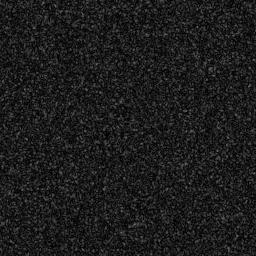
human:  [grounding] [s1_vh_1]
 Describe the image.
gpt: In the satellite image, there is  <ref>2 medium ship </ref> <box>[[2, 34, 13, 44, 0], [16, 45, 26, 54, 0]]</box> located at left.